Interaction volume radius: 10 \u00c5
Interaction volume height: 30 \u00c5
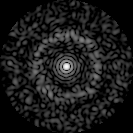
Disorder parameter: 0.8184